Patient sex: M
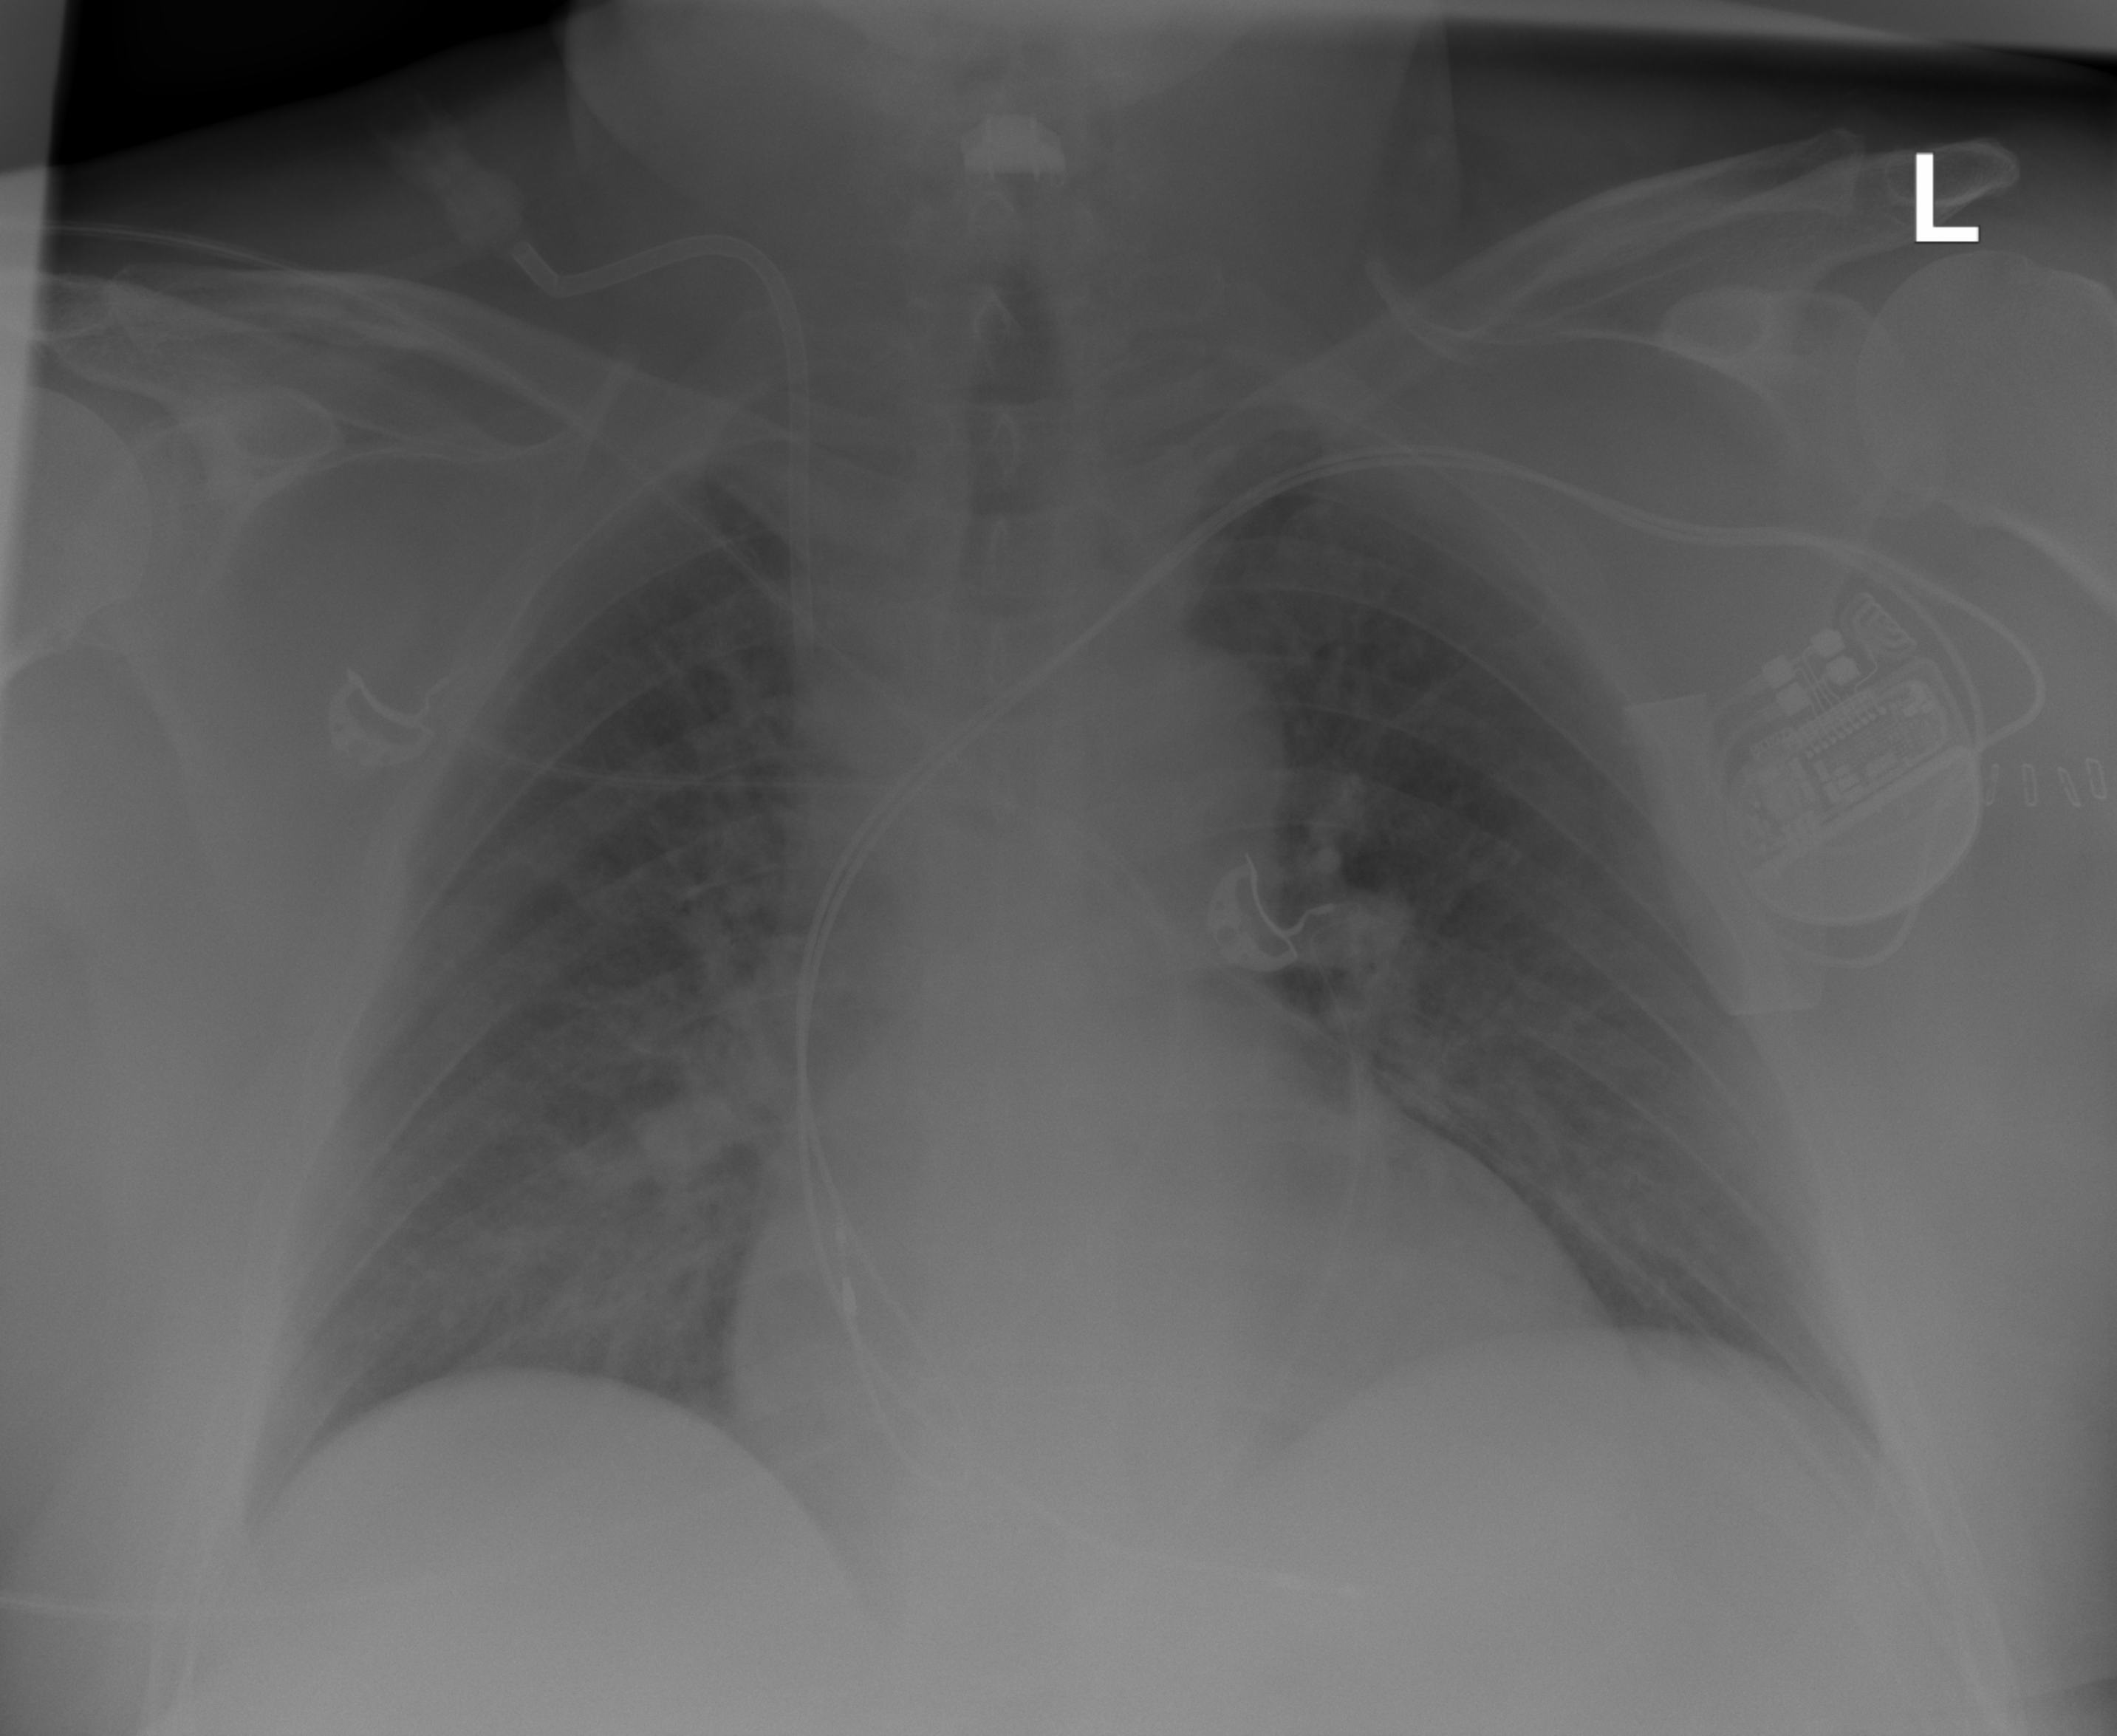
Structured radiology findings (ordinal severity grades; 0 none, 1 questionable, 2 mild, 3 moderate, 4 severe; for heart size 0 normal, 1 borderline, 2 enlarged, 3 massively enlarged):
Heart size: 2
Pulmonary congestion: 3
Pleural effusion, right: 0
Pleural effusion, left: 0
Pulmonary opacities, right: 2
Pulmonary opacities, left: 2
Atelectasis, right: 2
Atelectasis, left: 2